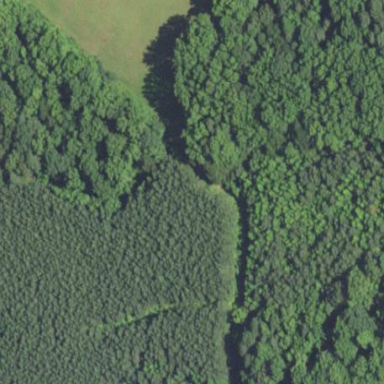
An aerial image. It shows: Serene woodland landscape.